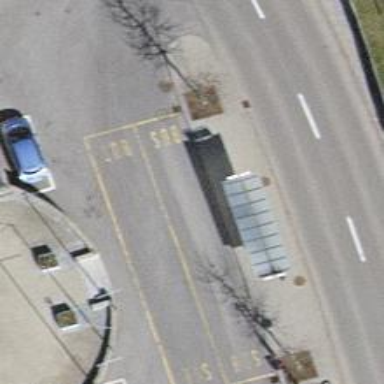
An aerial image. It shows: Bus stop equipped with public transport stop position.